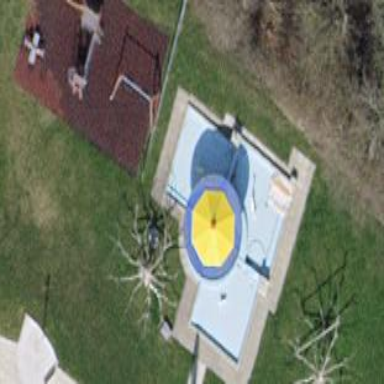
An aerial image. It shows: Swimming pool located in leisure land.